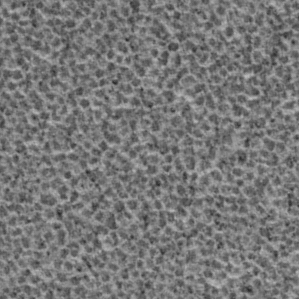
Label: frost